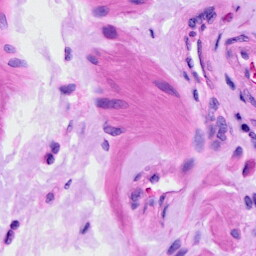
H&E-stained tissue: Ovarian